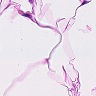
Metastatic tissue present: no